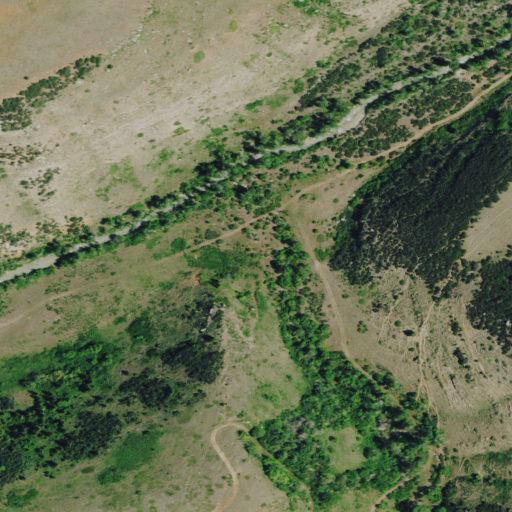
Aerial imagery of valley in Montana named Dry Fork Coulee containing grassland, evergreen forest, shrub, woody wetlands, and herbaceous wetlands